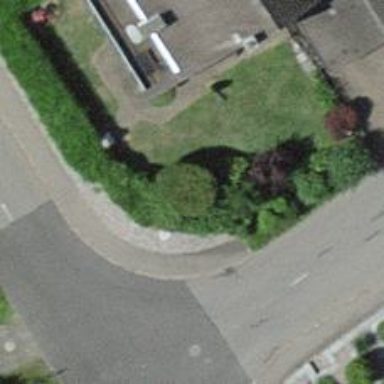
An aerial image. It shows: Post box.